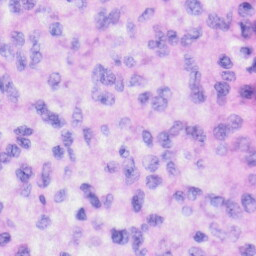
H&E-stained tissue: Liver